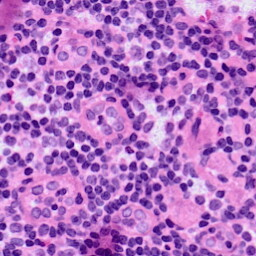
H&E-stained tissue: LymphNode